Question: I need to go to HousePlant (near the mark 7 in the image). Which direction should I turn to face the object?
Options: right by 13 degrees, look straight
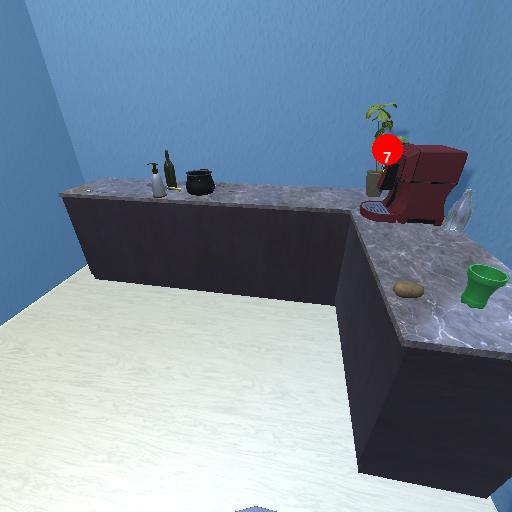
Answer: right by 13 degrees